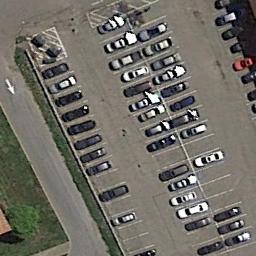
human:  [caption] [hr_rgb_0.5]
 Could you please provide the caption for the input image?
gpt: Many cars are in the parking lot .

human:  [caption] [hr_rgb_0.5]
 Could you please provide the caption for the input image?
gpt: The parking lot has some cars arranged neatly in lines .

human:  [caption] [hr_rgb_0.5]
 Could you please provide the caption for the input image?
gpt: There are some cars on the parking lot .

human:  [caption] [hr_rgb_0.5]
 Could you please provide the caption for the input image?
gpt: There are many yellow signs in the parking lot .

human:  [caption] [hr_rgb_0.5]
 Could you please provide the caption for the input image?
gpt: There are some cars on the parking lot .